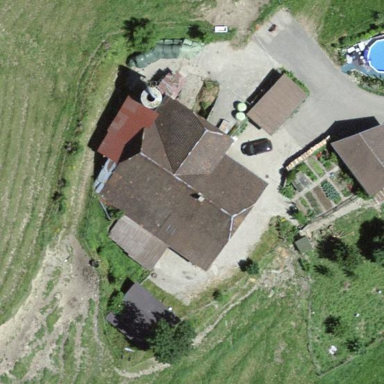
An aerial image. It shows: Farm building.